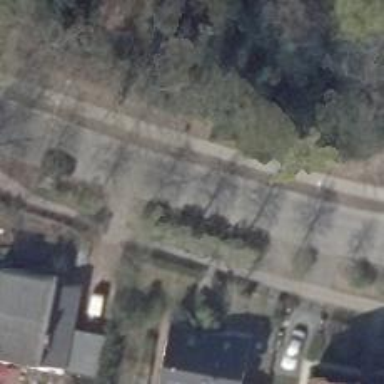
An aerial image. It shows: Residential road with sidewalks on both sides.